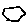
Label: hexagon